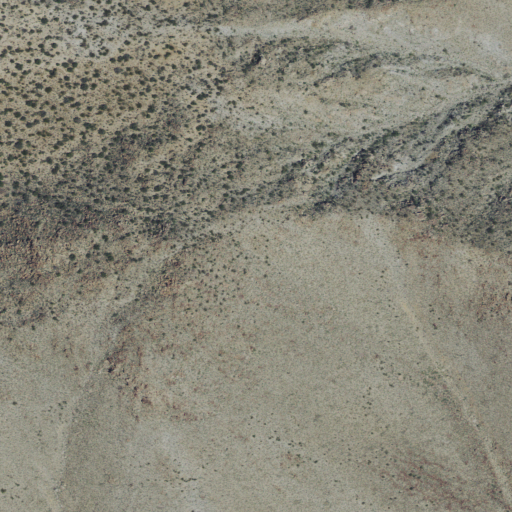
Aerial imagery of mountain in California named Haystack Mountain containing only shrub